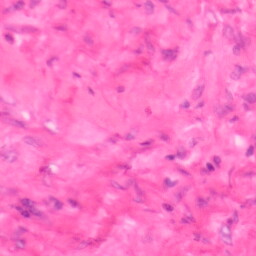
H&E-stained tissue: Colon